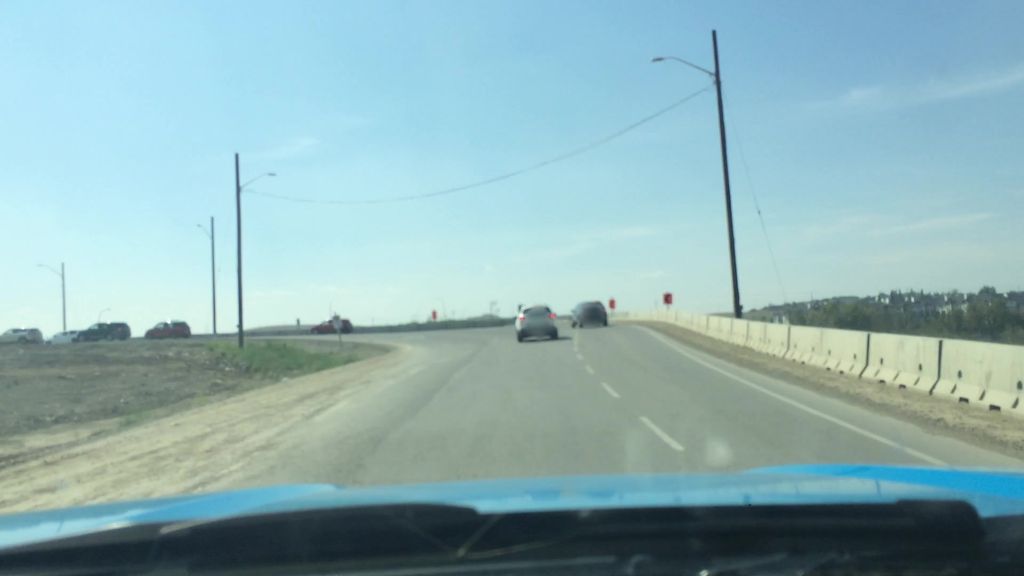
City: calgary